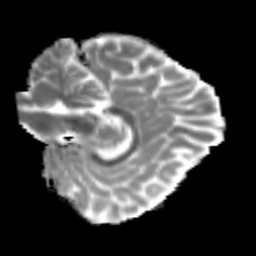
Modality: MD
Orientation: sagittal
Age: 19
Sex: female
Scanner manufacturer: siemens
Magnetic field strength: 3 T
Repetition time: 3.5 s
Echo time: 0.125 s